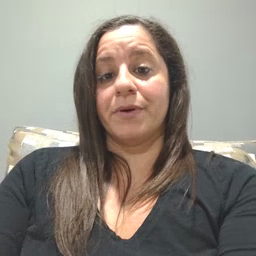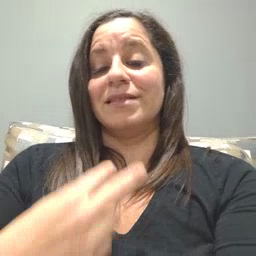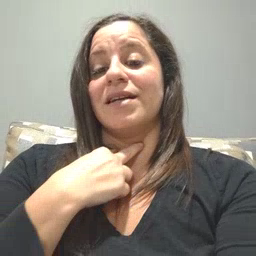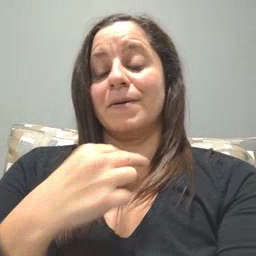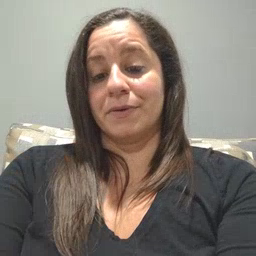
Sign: stuck